Question: I'm new to rails and i've tried to set up a new project. I'm running Ubuntu 14.
These are my steps:
>
1. rails new my_project -T this created my new project.
2. rake db:create this created my database
Then i edited my Gemfile and deleted 'gem 'sqlite3''
'''
group :production do
gem 'pg'
gem 'rails_12factor'
end
group :development do
gem 'sqlite3'
end
'''
>
1. bundle install --without production
2. rails g controller welcome index about to create controllers
As last step i edited :
>
1. root to: 'welcome#index'
Now, when i try to go to localhost:3000/welcome/index i get the following error:

This is my Welcome Controller:
'''
class WelcomeController < ApplicationController
def index
end
def about
end
end
'''
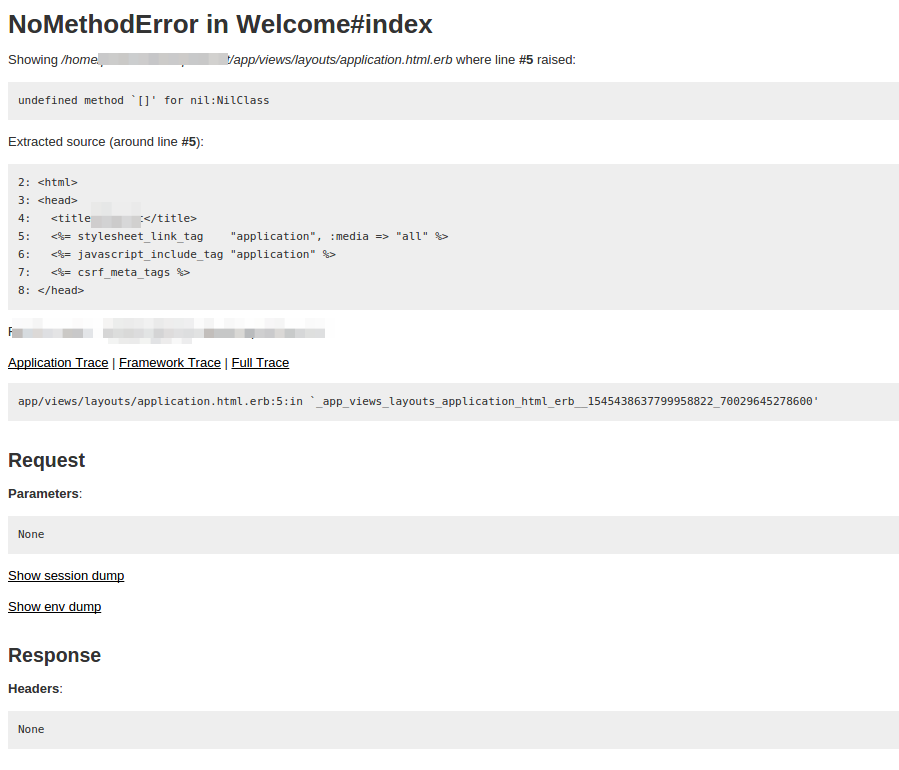
Answer: In application.css -
Remove :
'''
*= require_tree .
'''
and try. I am sure this problem appears because of css.